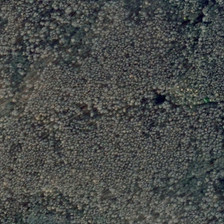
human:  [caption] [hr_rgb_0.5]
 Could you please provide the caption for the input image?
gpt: the coverage of trees on this land is very high .

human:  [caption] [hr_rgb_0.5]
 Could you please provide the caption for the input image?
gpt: the forest covers a large area and is full of trees .

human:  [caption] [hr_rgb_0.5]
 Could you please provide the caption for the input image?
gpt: the forest covers a large area and is full of trees .

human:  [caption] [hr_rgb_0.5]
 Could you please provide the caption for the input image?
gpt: the coverage of trees on this land is very high .

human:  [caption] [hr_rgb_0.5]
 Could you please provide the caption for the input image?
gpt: the forest covers a large area and is full of trees .